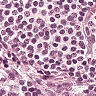
Metastatic tissue present: no